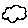
Label: cloud